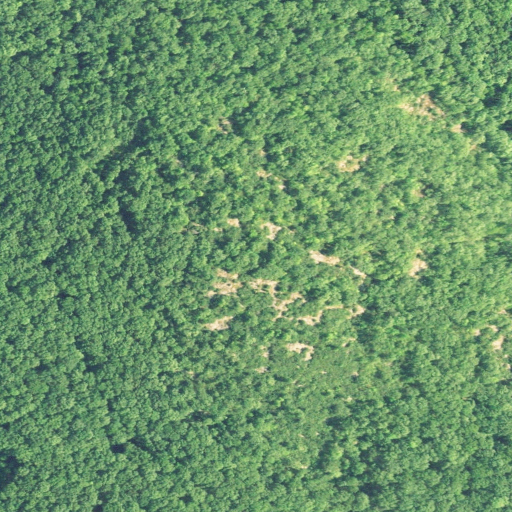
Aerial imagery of mountain in Connecticut named Bird Peak containing only deciduous forest